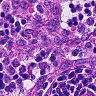
Metastatic tissue present: no